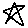
Label: star